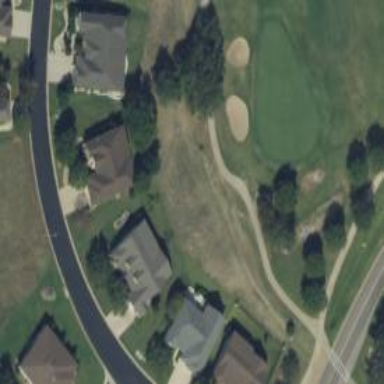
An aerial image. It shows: Golf cart trail that serves as path.